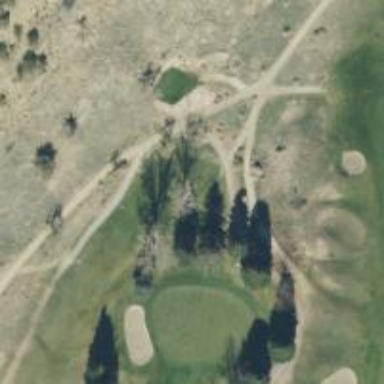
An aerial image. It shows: Service road designated as golf cart path.